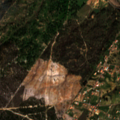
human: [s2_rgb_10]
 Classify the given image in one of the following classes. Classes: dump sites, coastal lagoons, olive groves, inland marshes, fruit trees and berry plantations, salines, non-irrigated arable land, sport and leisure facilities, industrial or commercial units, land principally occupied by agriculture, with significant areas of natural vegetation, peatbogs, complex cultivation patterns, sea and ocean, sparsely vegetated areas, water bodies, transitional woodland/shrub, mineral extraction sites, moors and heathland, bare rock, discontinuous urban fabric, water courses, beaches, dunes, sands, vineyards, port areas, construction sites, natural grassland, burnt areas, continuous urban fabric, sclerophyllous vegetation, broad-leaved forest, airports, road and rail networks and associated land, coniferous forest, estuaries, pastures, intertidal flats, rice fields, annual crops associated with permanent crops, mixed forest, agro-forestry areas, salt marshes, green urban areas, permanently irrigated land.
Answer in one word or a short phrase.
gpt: rice fields, annual crops associated with permanent crops, agro-forestry areas, broad-leaved forest, transitional woodland/shrub